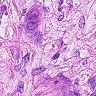
Metastatic tissue present: yes